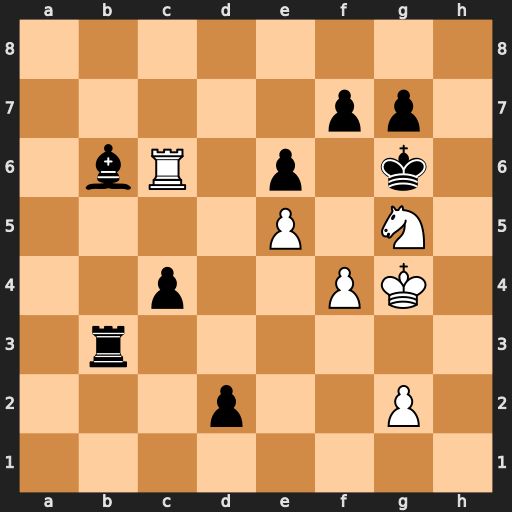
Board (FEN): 8/5pp1/1bR1p1k1/4P1N1/2p2PK1/1r6/3p2P1/8
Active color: w
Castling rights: -
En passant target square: -
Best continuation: f5+ Kh6 Nxf7+ Kh7 Ng5+ Kh8 Rc8+ Bd8 Rxd8#